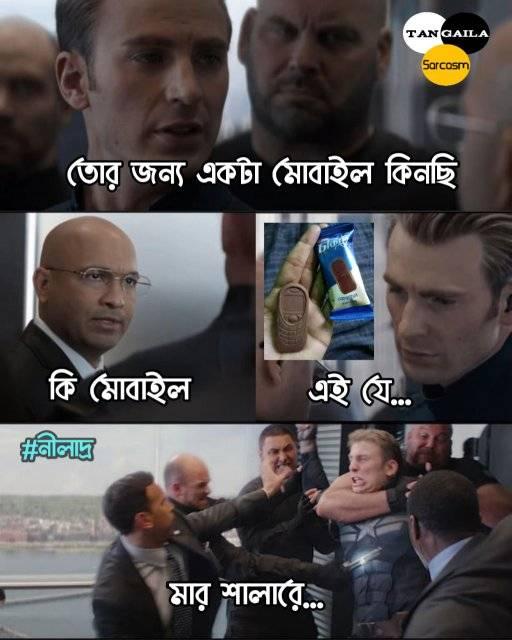
Caption: তোর জন্য একটা মোবাইল কিনছি  কি মোবাইল   এই যে...  মার শালারে...
Label: non-hate